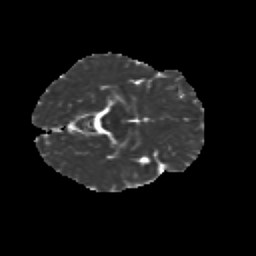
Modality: MD
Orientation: axial
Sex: male
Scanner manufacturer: siemens
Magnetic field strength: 3 T
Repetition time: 5 s
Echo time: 0.071 s